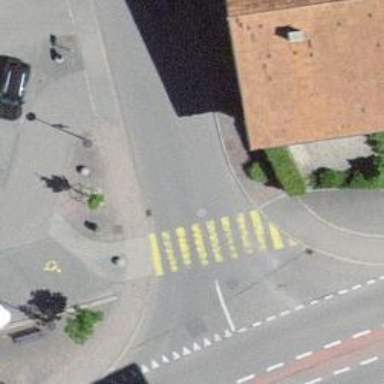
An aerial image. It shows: Zebra crossing on the road.